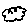
Label: cloud